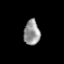
Tissue: prostate
Cell type: Myeloid cells
Senescence score: 0.3237
Nuclear area (px): 396
Mean DAPI intensity: 148.753